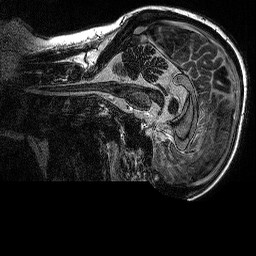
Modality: MP2RAGE
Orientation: sagittal
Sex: female
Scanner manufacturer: siemens
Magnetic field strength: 3 T
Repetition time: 5 s
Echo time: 0.00292 s